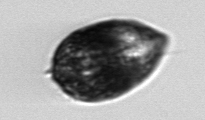
Label: Prorocentrum_micans